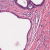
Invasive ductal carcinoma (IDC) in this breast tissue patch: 0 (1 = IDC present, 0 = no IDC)